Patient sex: M
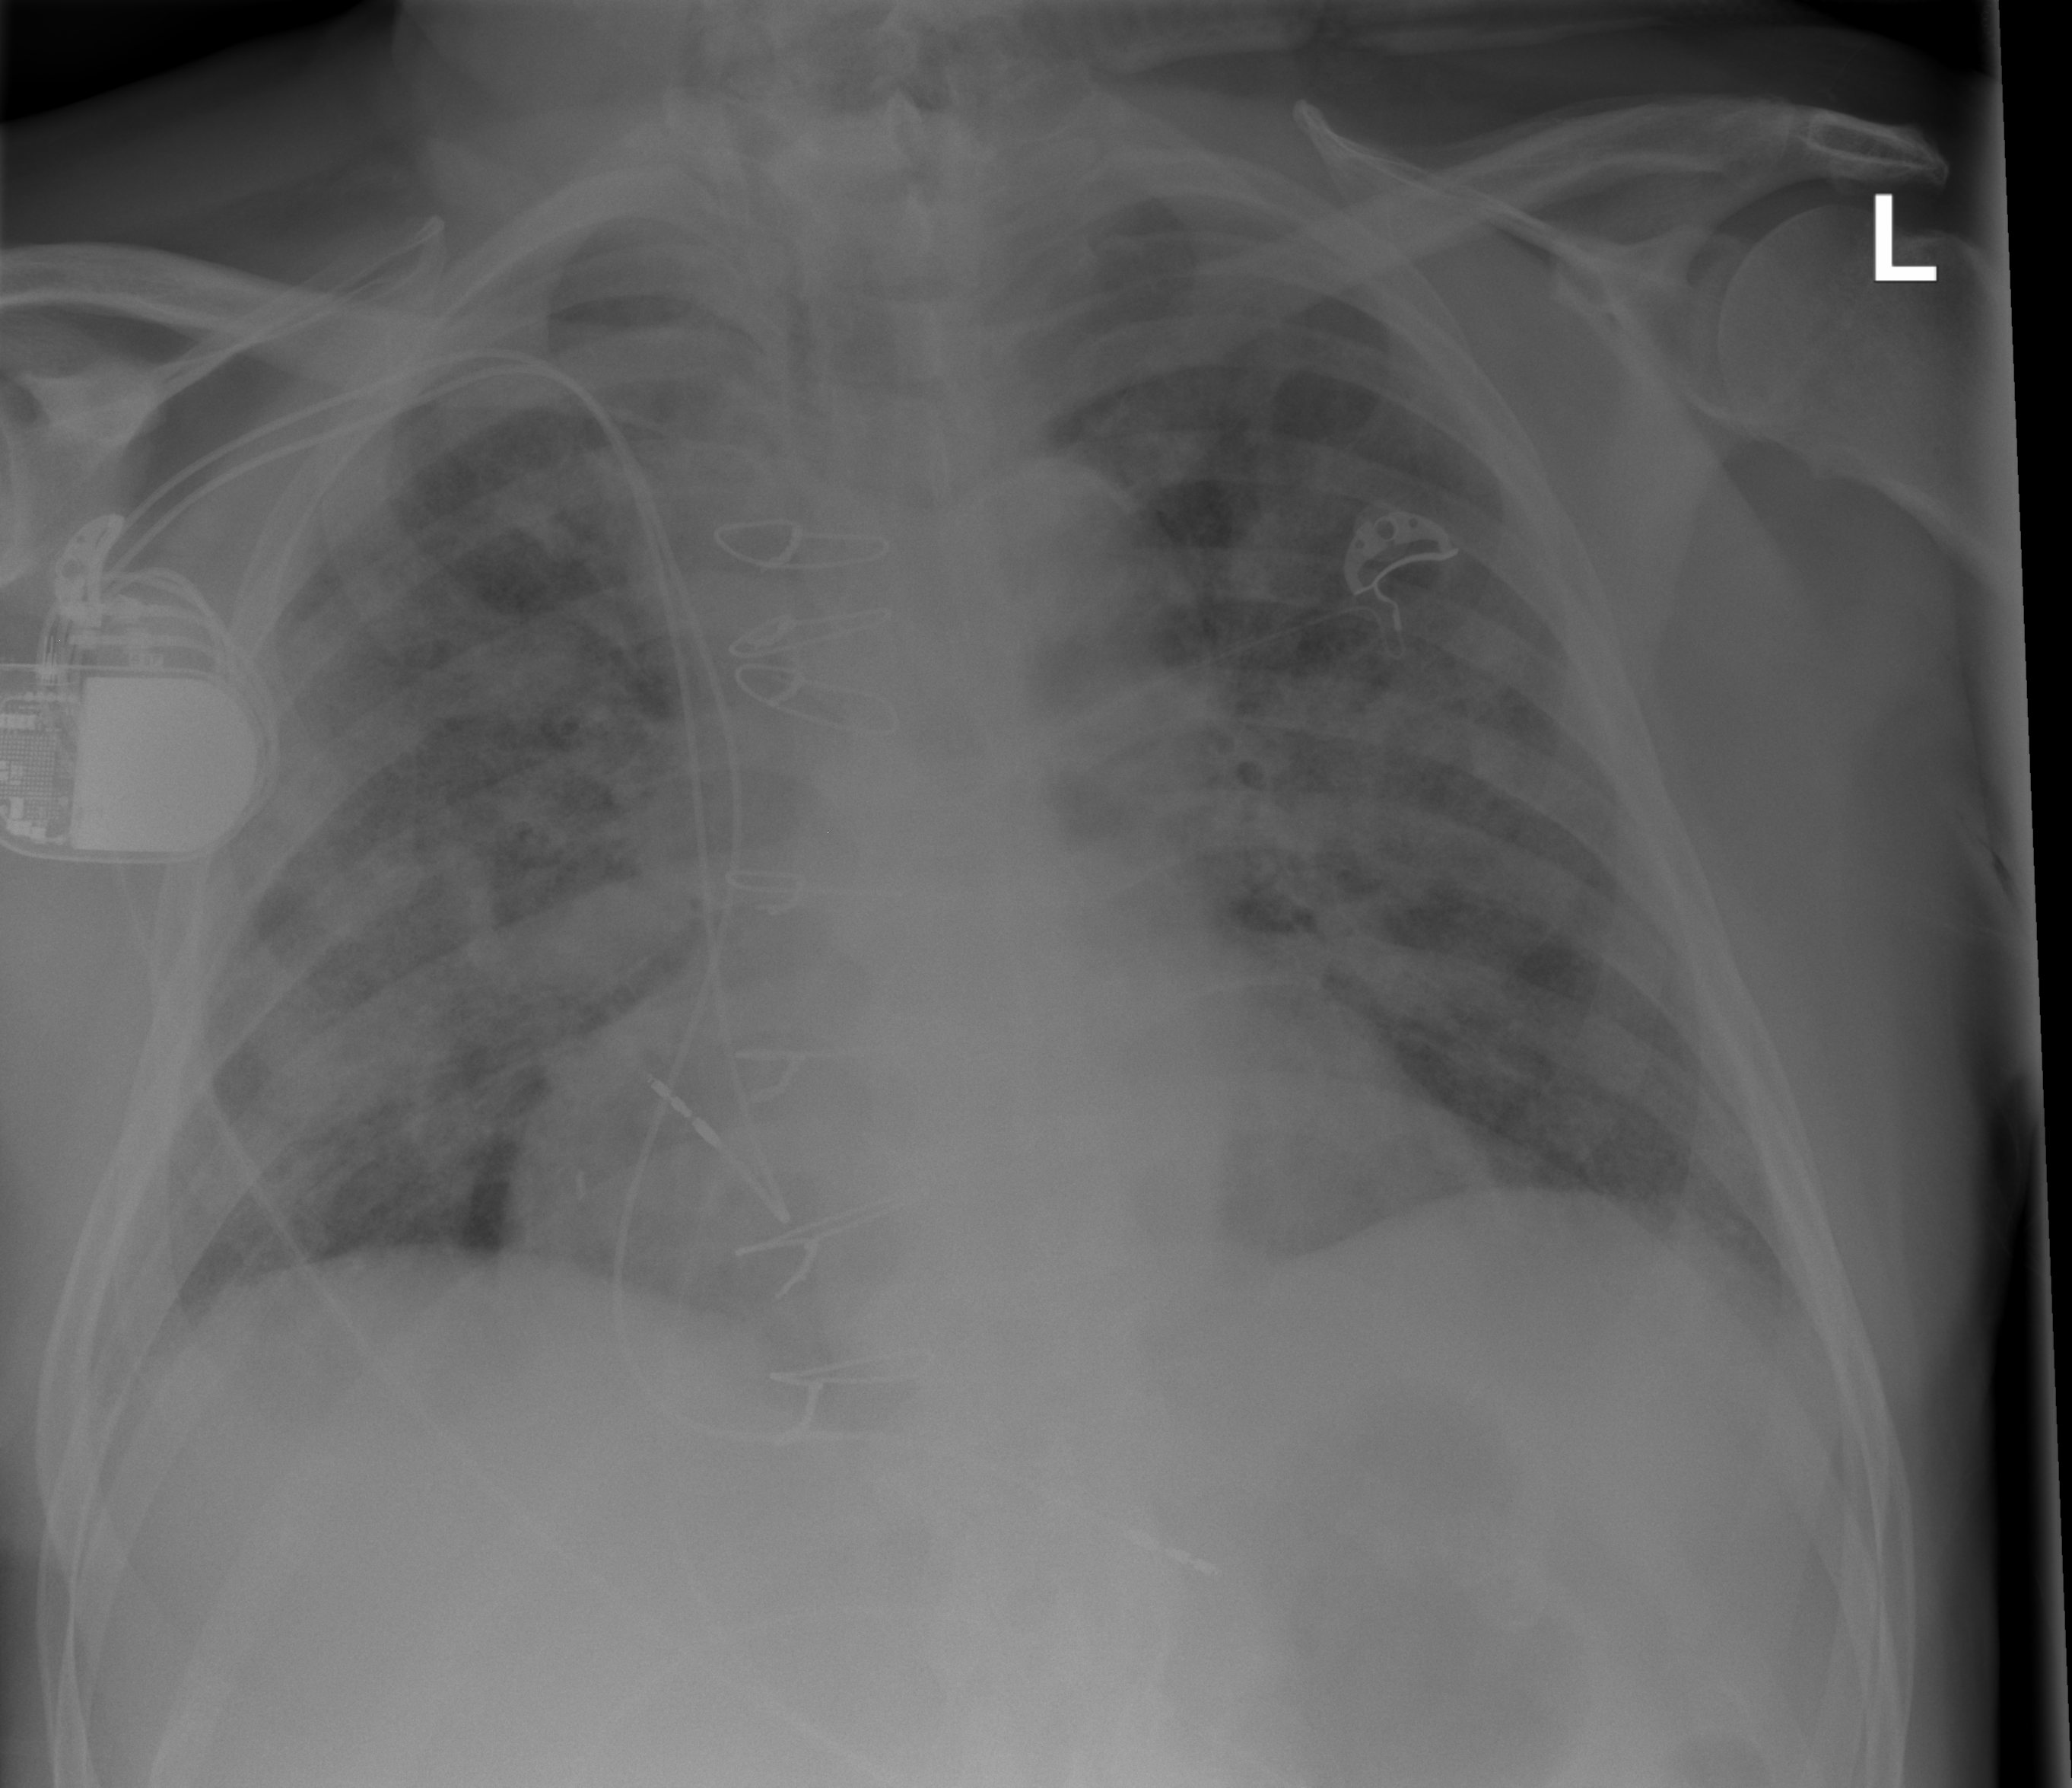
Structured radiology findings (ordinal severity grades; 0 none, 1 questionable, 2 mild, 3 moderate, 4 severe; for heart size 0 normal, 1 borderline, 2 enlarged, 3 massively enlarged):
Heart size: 1
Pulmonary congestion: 2
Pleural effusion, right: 0
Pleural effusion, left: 0
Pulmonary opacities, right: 3
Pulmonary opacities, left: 3
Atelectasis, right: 0
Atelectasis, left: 0